The image folds the raw vibration samples of a bearing signal into a 2-D grayscale square (signal-to-image encoding). What is the most likely bearing condition (normal, inner_race, outer_race, ball)?
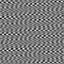
Answer: outer_race